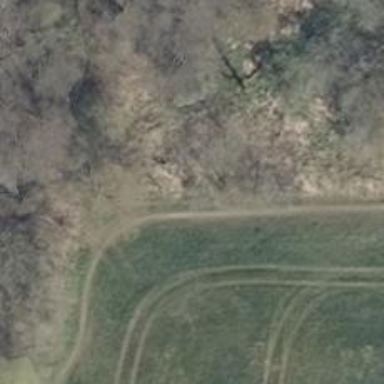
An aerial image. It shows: Hunting stand.